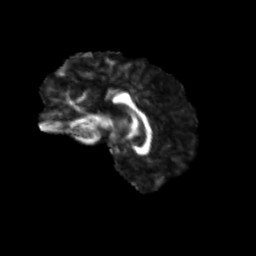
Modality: FA
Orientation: sagittal
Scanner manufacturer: siemens
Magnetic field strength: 3 T
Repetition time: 9.2 s
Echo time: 0.084 s